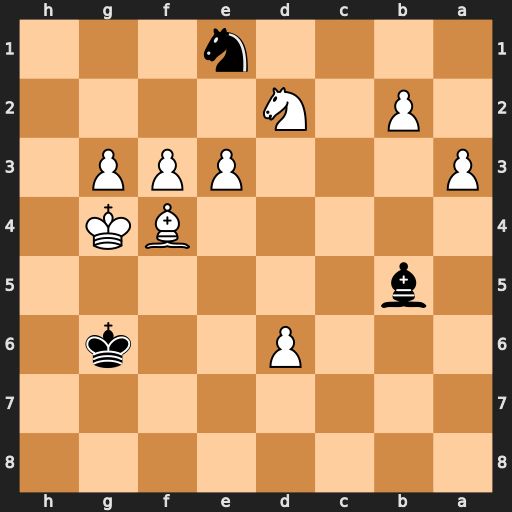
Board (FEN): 8/8/3P2k1/1b6/5BK1/P3PPP1/1P1N4/4n3
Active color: b
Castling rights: -
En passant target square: -
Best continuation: Bd7+ Kh4 Ng2#